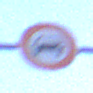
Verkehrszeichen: VerbotKraftwagen
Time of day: SunriseSunset
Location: Outdoor (Nature)
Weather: Clear
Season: NotSpecified
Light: Natural